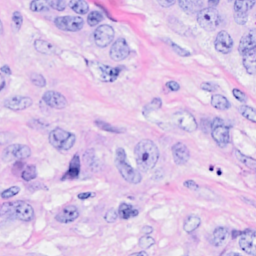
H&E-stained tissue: Breast